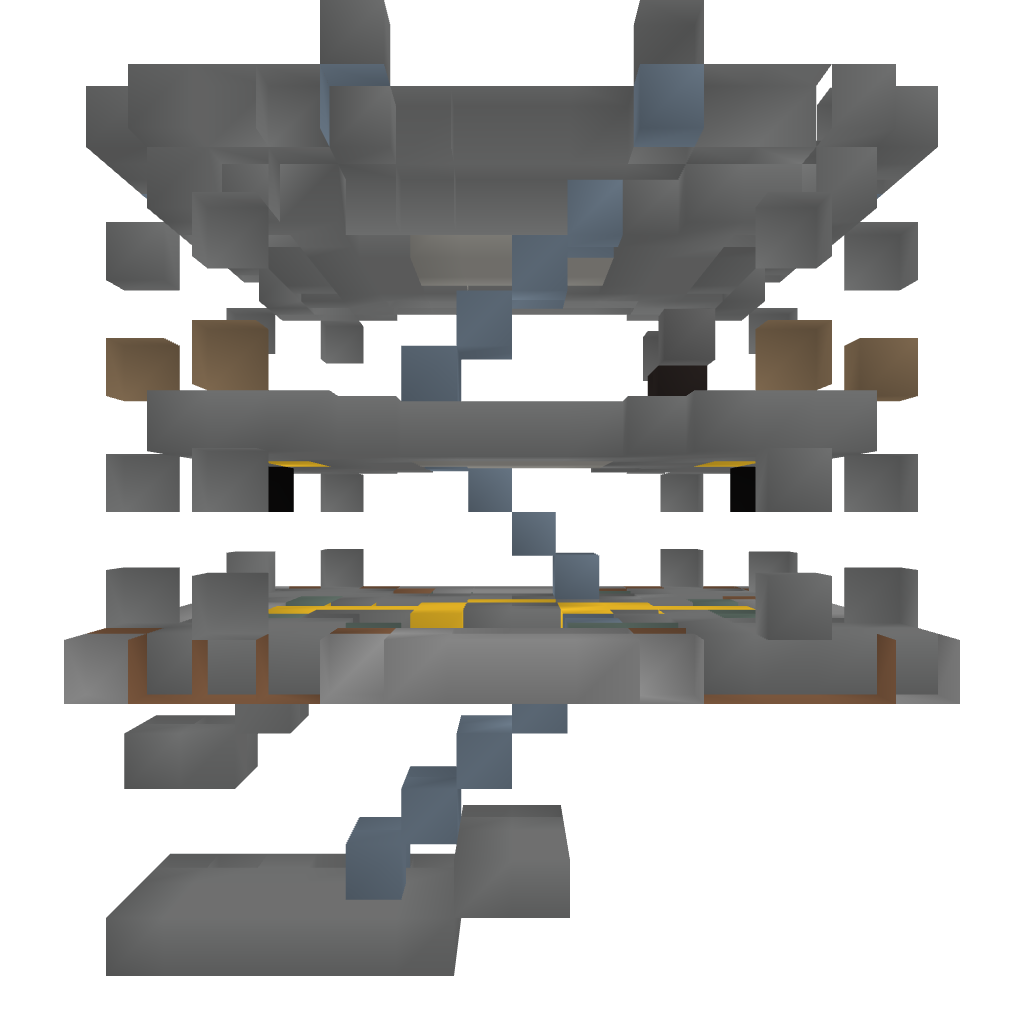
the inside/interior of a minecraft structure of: PvP Tower [Yellow]